Question: I have the following query:
'''
{
SELECT A.Id, C1.FullName AS APerson, C2.FullName As BPerson
FROM TableA AS A
LEFT JOIN TableC AS C1 ON A.FK_PersonA = C1.Id
LEFT JOIN TableC AS C2 ON A.FK_PersonB = C2.Id
UNION
SELECT B.Id, B.FullName1 AS APerson, B.FullName2 AS BPerson
FROM TableB AS B
}
'''
I would like to convert this to an Entity Framework lambda query, is this possible?
Data Model

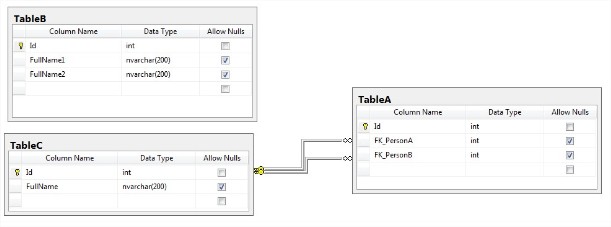
Answer: Firstly you should create repositories for your models. Read about this <URL>.
So , you can use this:
'''
var ret =
(from taRec in TableA.GetAll()
join tc1 in TableC.GetAll on taRec.FK_PersonA equals tc1.Id
into tcRecs1
from tcRec1 in tcRecs1.DefaultIfEmpty()
join tc2 in TableC.GetAll on taRec.FK_PersonB equals tc2.Id
into tcRecs2
from tcRec2 in tcRecs2.DefaultIfEmpty()
select new {
taRec.Id, APerson = tcRec1.FullName, BPerson = tcRec2.FullName
}).Union(
from tbRec in TableB.GetAll()
select new {
tbRec.Id, APerson = tbRec.FullName, BPerson = tbRec.FullName
});
'''